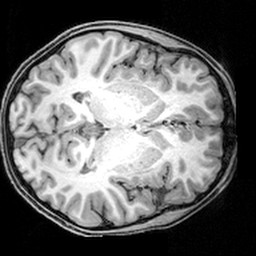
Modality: T1w
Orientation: axial
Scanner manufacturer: siemens
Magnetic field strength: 3 T
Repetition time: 1.9 s
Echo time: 0.00397 s